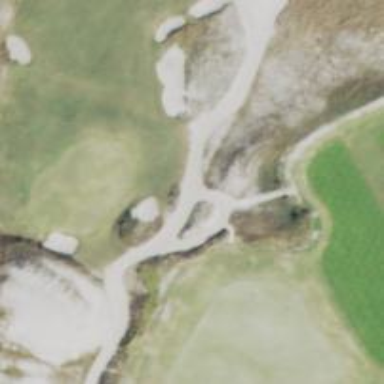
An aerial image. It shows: Path for both roads and golfers.